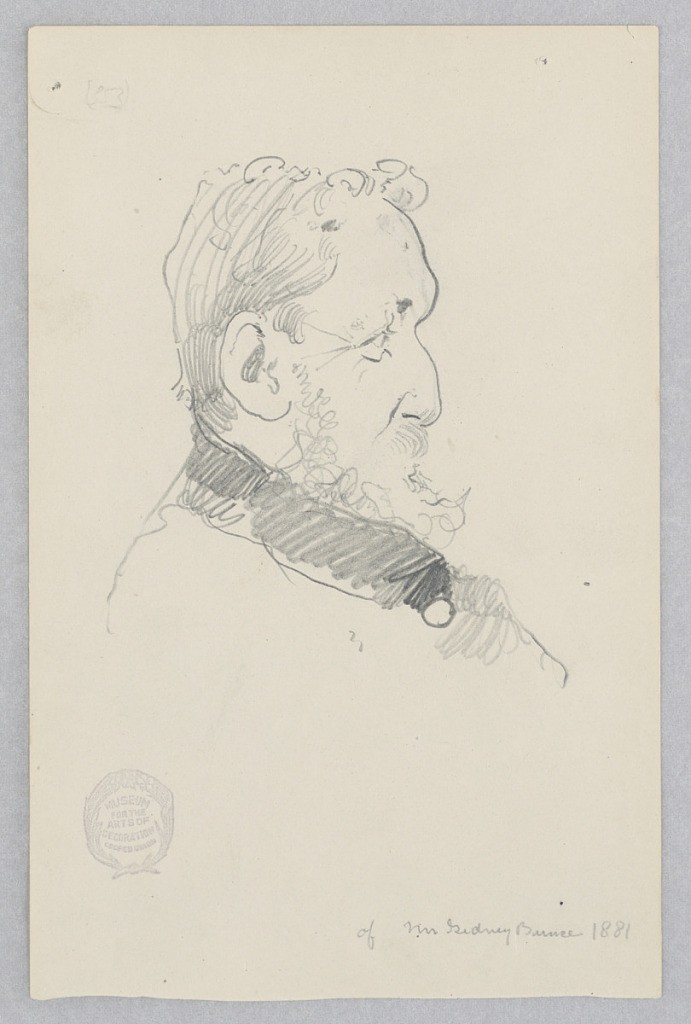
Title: Gedney Bunce
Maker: Robert Frederick Blum, American, 1857–1903
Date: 1881
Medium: Graphite on wove paper
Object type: Drawing
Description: Profile portrait of a male figure.